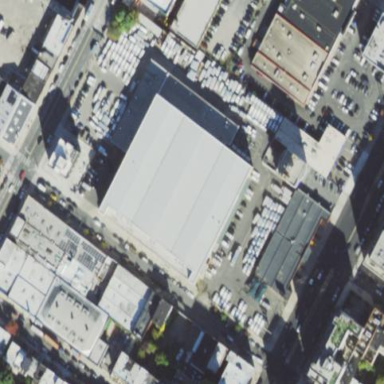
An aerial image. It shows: Building used for storage rental.